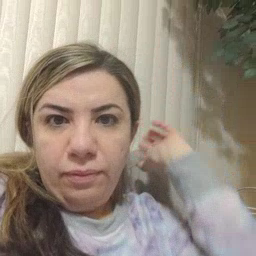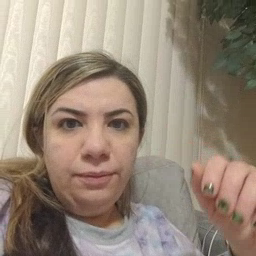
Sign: lion